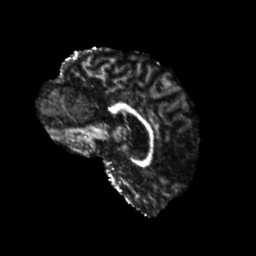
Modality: FA
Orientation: sagittal
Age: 54
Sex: male
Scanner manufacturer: siemens
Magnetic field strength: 3 T
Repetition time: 5.25 s
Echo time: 0.08 s